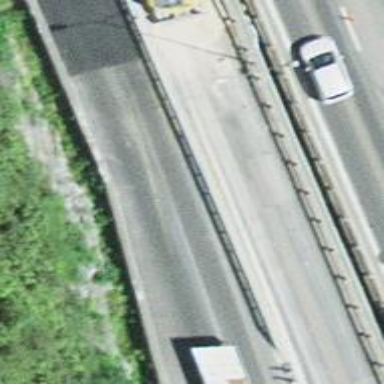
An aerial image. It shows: Asphalt road classified as trunk highway.